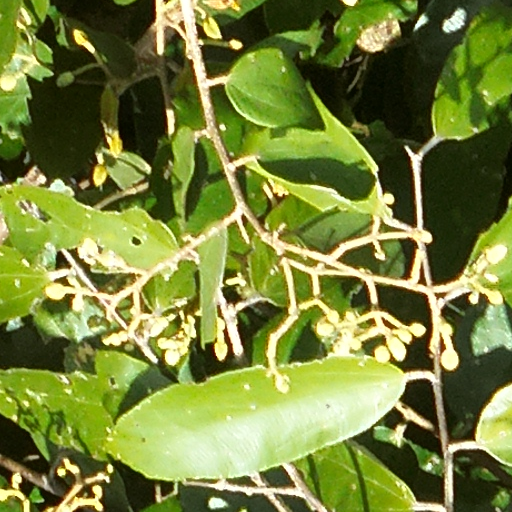
Species: Luehea seemannii
GBIF accepted scientific name: Luehea seemannii
Crown area (m\u00b2): 92.255